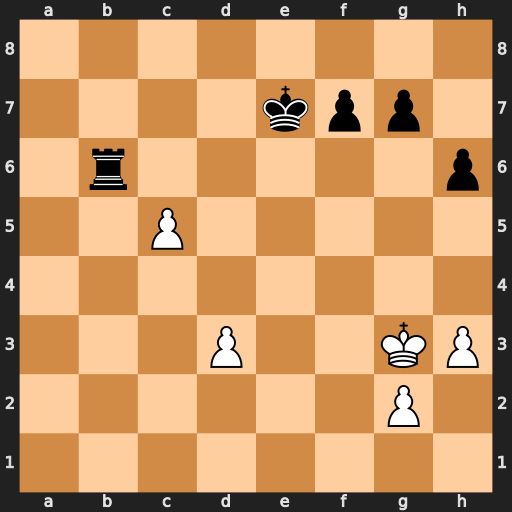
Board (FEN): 8/4kpp1/1r5p/2P5/8/3P2KP/6P1/8
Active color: w
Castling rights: -
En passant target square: -
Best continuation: cxb6 Kd7 Kf4